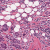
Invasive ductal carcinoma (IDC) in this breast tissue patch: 1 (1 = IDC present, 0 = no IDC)